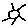
Label: sun